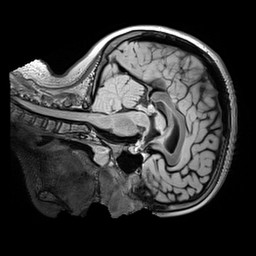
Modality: FLAIR
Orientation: sagittal
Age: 10
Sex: female
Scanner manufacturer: siemens
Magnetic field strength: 3 T
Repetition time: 5 s
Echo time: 0.388 s